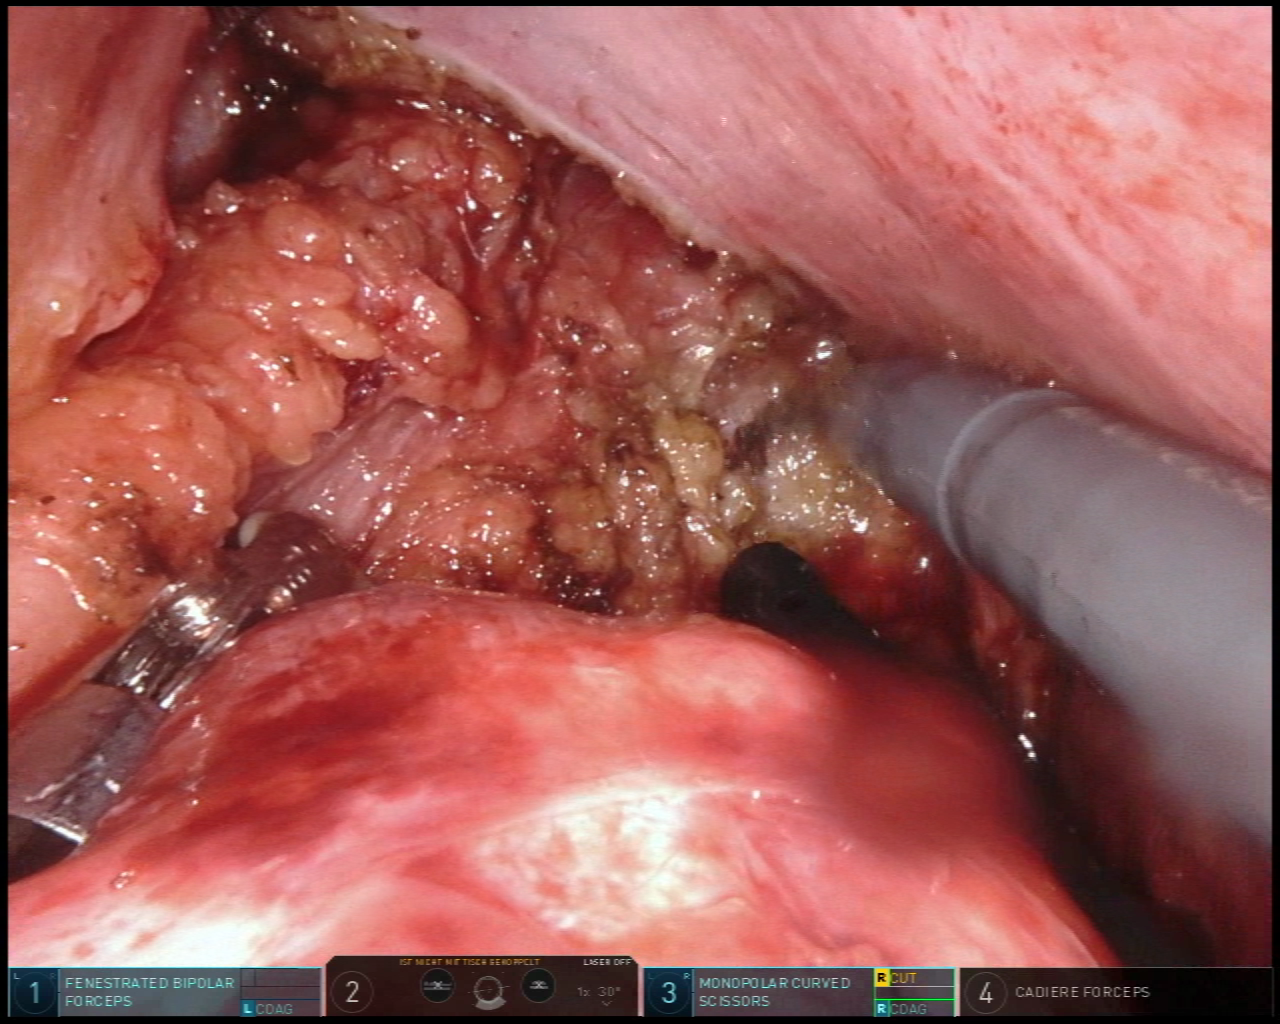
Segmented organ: vesicular_glands
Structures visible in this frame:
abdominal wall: no
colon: no
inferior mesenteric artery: no
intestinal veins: no
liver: no
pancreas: no
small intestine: no
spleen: no
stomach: no
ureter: no
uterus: no
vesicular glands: yes